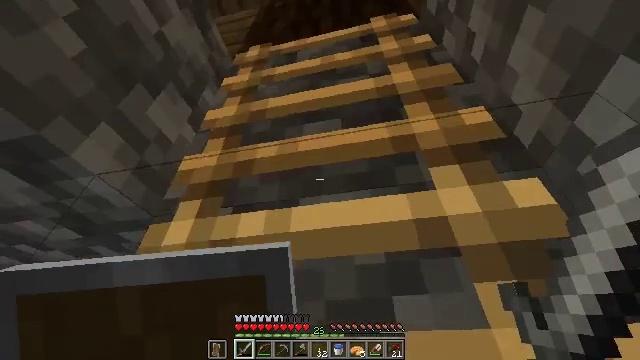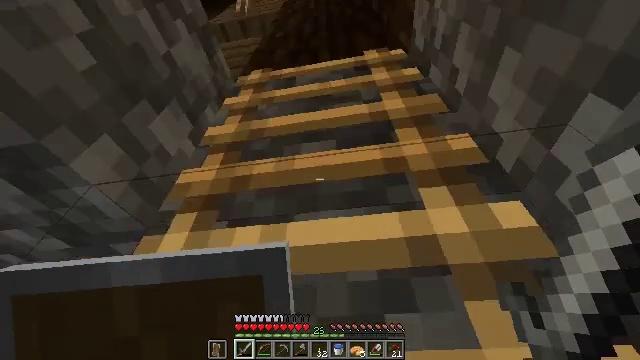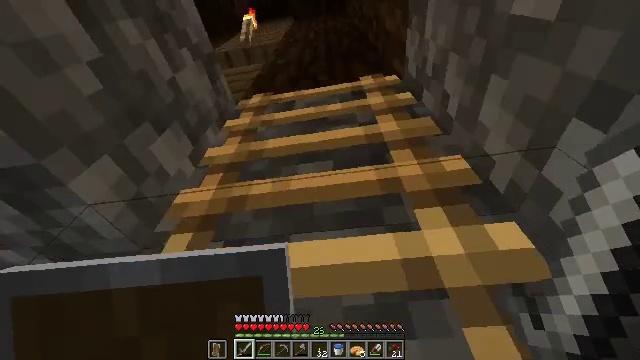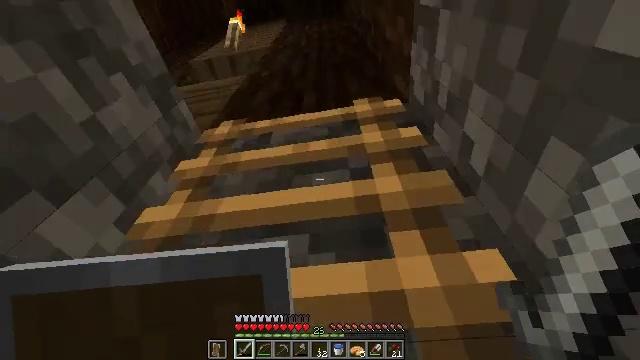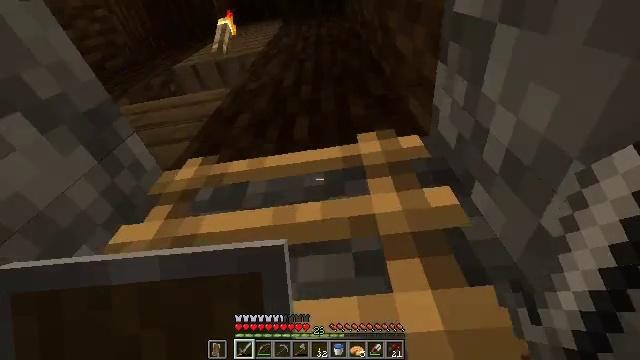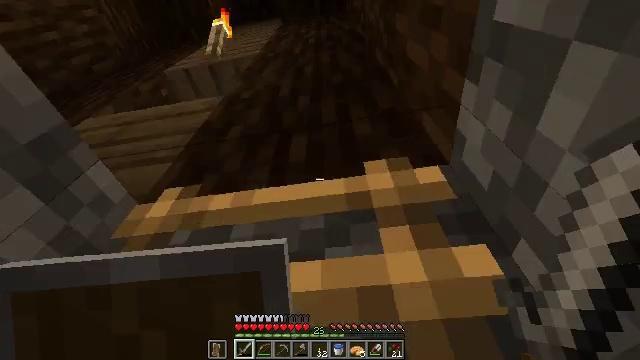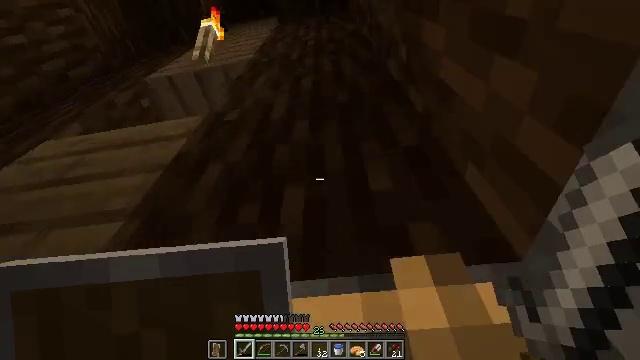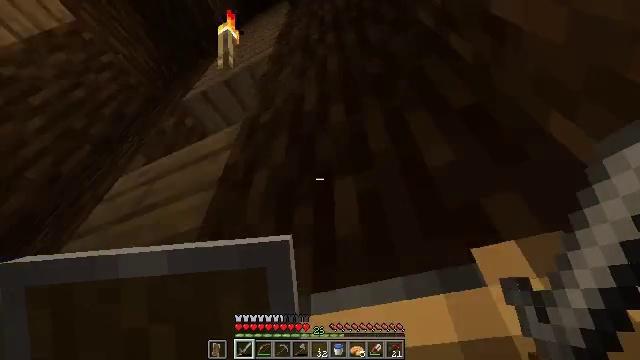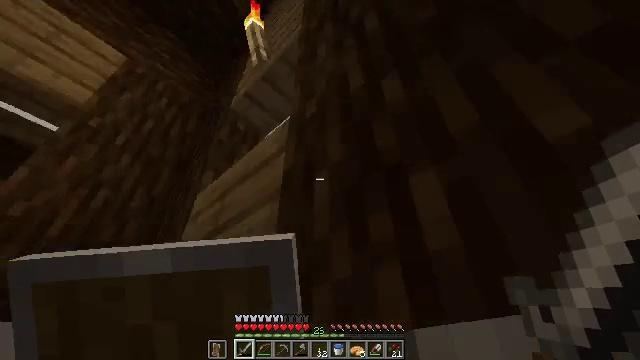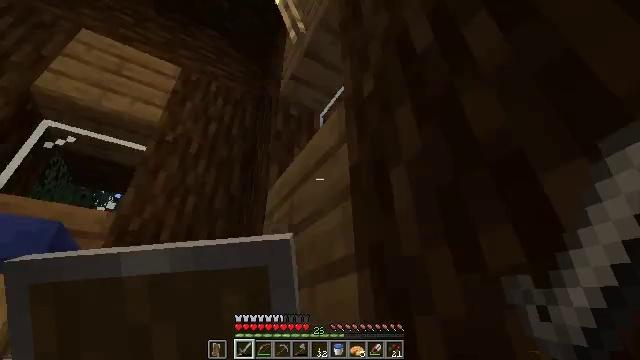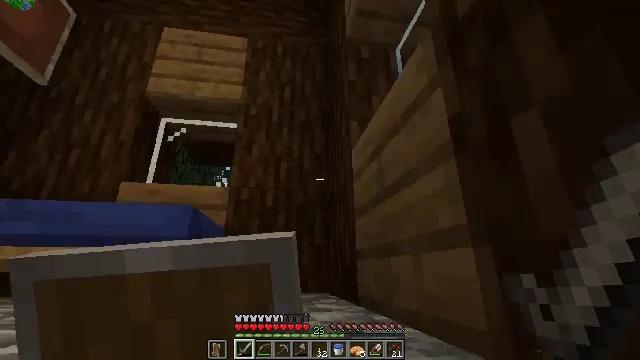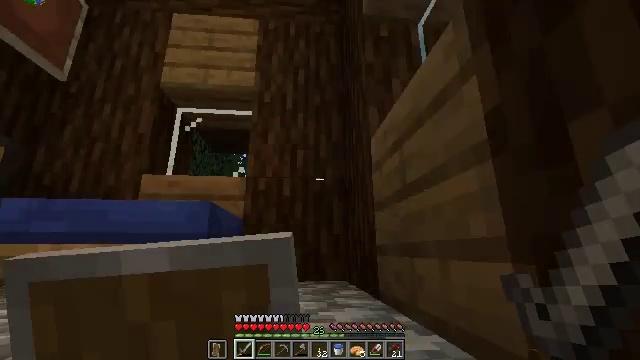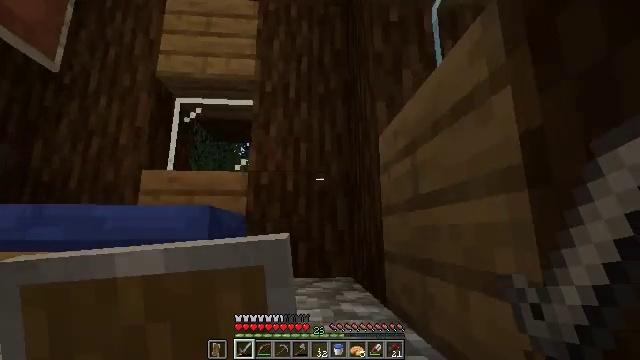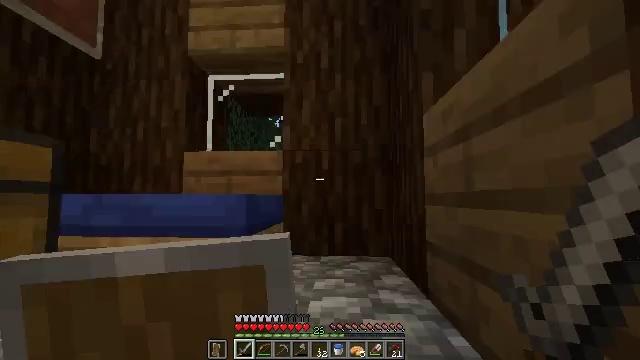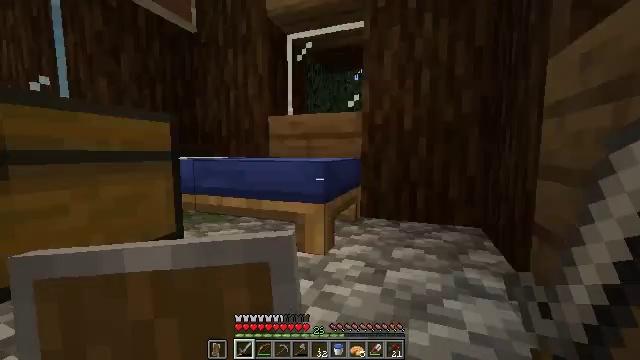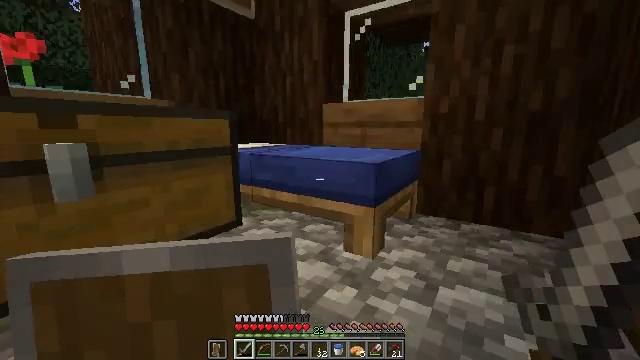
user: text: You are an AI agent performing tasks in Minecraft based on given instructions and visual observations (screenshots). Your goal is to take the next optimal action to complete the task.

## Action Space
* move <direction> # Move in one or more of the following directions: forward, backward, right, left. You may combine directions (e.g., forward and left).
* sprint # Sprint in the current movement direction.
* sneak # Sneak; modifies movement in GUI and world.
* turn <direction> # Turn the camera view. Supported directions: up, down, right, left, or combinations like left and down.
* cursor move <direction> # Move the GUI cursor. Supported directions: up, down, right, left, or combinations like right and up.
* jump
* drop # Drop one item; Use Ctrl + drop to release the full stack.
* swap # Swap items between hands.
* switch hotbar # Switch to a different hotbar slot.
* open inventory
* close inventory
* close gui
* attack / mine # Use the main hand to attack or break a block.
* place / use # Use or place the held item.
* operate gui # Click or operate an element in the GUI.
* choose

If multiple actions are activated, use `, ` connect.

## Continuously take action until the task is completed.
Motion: motion action
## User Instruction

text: Open the crafting table interface and craft a light gray bed.
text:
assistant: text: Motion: move forward, turn right and up, jump
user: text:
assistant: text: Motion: move forward and move right, turn up
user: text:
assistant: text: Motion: move forward and move right, turn up, jump
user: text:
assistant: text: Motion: move forward and move right, jump
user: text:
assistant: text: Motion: move forward, jump
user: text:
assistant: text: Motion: move forward, jump
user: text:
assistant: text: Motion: move forward, turn left and down, jump
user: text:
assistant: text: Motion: move forward, turn left and down, jump
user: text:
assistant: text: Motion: move forward and move right, turn left and down, jump
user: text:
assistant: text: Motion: move forward and move right, turn left and down, jump
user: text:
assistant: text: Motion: move forward and move right, turn left and down, jump
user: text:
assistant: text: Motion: move forward and move right, turn down, jump
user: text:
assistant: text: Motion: move forward and move right, turn left and down, jump
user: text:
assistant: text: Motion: move forward and move right, turn left and down, jump
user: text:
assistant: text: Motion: move right, turn left and down, jump
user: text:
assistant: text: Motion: move right, turn left and down, jump
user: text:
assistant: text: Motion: move right, turn left and down, jump
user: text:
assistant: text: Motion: move right, turn left and up, jump
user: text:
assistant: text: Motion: move right, jump
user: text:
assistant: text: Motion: move right, jump
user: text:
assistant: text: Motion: move right, jump
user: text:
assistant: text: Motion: move right, turn down, jump
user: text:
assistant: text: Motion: move right, turn left and down, jump
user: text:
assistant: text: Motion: move back and move right, turn left and down, jump
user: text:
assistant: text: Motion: move back and move right, turn left and down, jump
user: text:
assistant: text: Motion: move right, turn right and down, jump
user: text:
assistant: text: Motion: move right, jump
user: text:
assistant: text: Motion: move right
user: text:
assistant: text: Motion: move right, use / place
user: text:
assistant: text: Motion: use / place